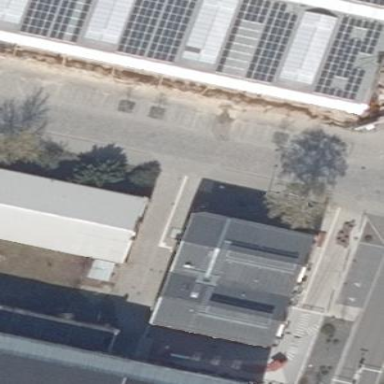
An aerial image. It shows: College building.